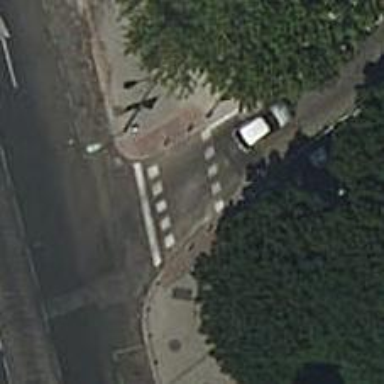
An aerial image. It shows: Road with traffic signals and zebra crossing with traffic signals.